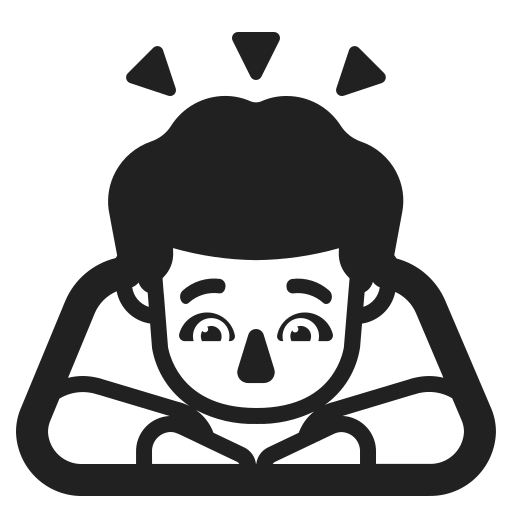
man bowing high contrast default